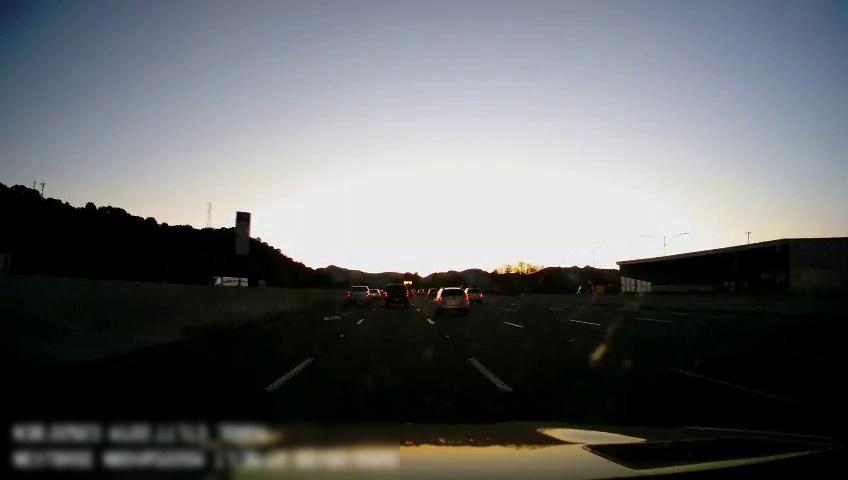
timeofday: Dusk/Dawn/Twilight
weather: Sunny
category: Drivable Space
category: Vehicles | Other LV
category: Vehicles | SUV
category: Vehicles | SUV
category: Vehicles | Truck
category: Vehicles | Car
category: Vehicles | Car
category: Vehicles | SUV
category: Vehicles | Other LV
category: Lanes | Alternate Lane
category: Lanes | Current Lane
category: Lanes | Current Lane
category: Lanes | Alternate Lane
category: Lanes | Alternate Lane
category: Lanes | Alternate Lane